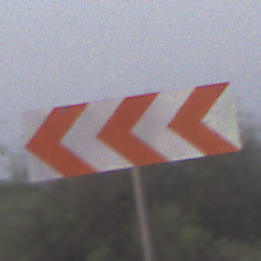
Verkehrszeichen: RichtungstafelnInKurvenGrossRechts
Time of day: SunriseSunset
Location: Outdoor (Nature)
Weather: Clear
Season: NotSpecified
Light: Natural